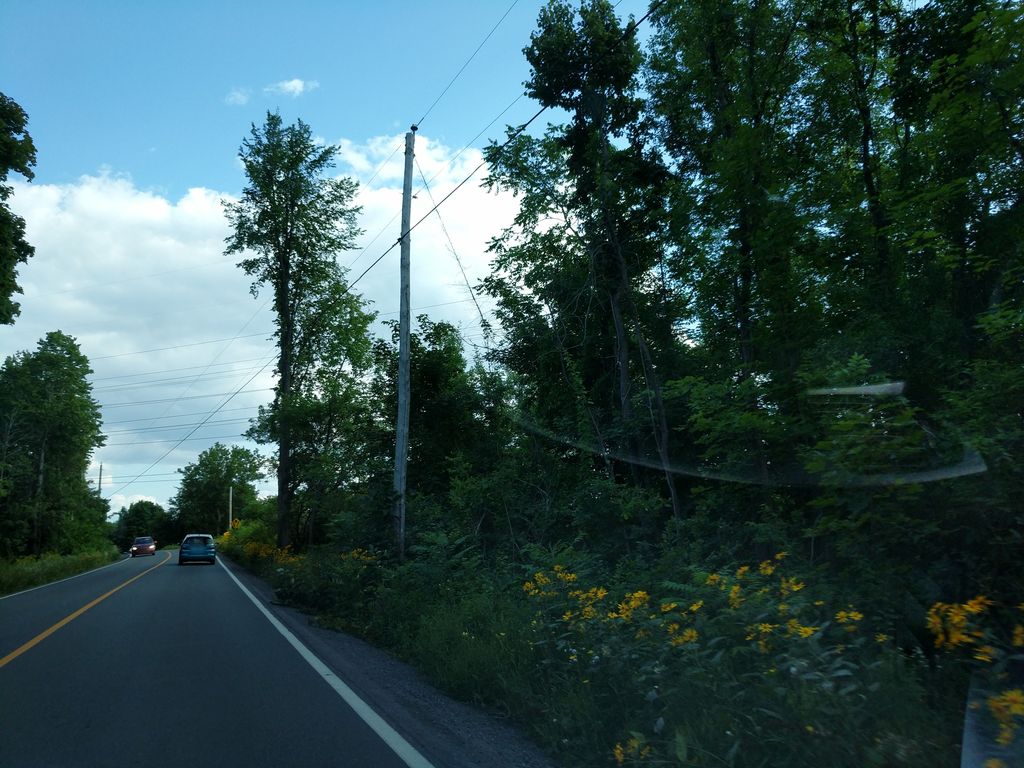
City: ottawa-gatineau